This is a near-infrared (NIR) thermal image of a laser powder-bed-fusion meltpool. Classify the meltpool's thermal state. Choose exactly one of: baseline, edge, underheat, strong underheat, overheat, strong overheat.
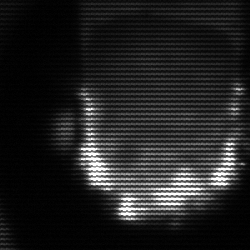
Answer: baseline